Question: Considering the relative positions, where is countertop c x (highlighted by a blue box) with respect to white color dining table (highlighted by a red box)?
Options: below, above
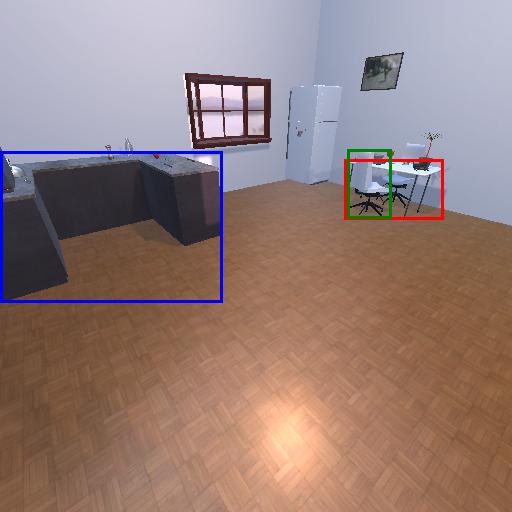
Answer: below